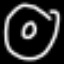
Label: donut